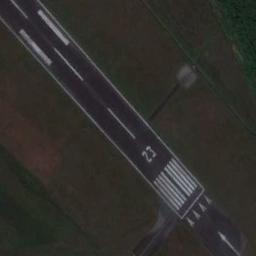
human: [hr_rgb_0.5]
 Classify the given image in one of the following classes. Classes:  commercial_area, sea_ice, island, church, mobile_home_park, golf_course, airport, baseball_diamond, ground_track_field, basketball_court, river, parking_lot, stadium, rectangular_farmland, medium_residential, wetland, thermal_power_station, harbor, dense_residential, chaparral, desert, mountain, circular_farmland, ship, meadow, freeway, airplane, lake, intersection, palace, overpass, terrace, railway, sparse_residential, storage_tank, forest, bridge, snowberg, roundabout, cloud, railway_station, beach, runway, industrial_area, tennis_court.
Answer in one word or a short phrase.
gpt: runway